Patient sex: M
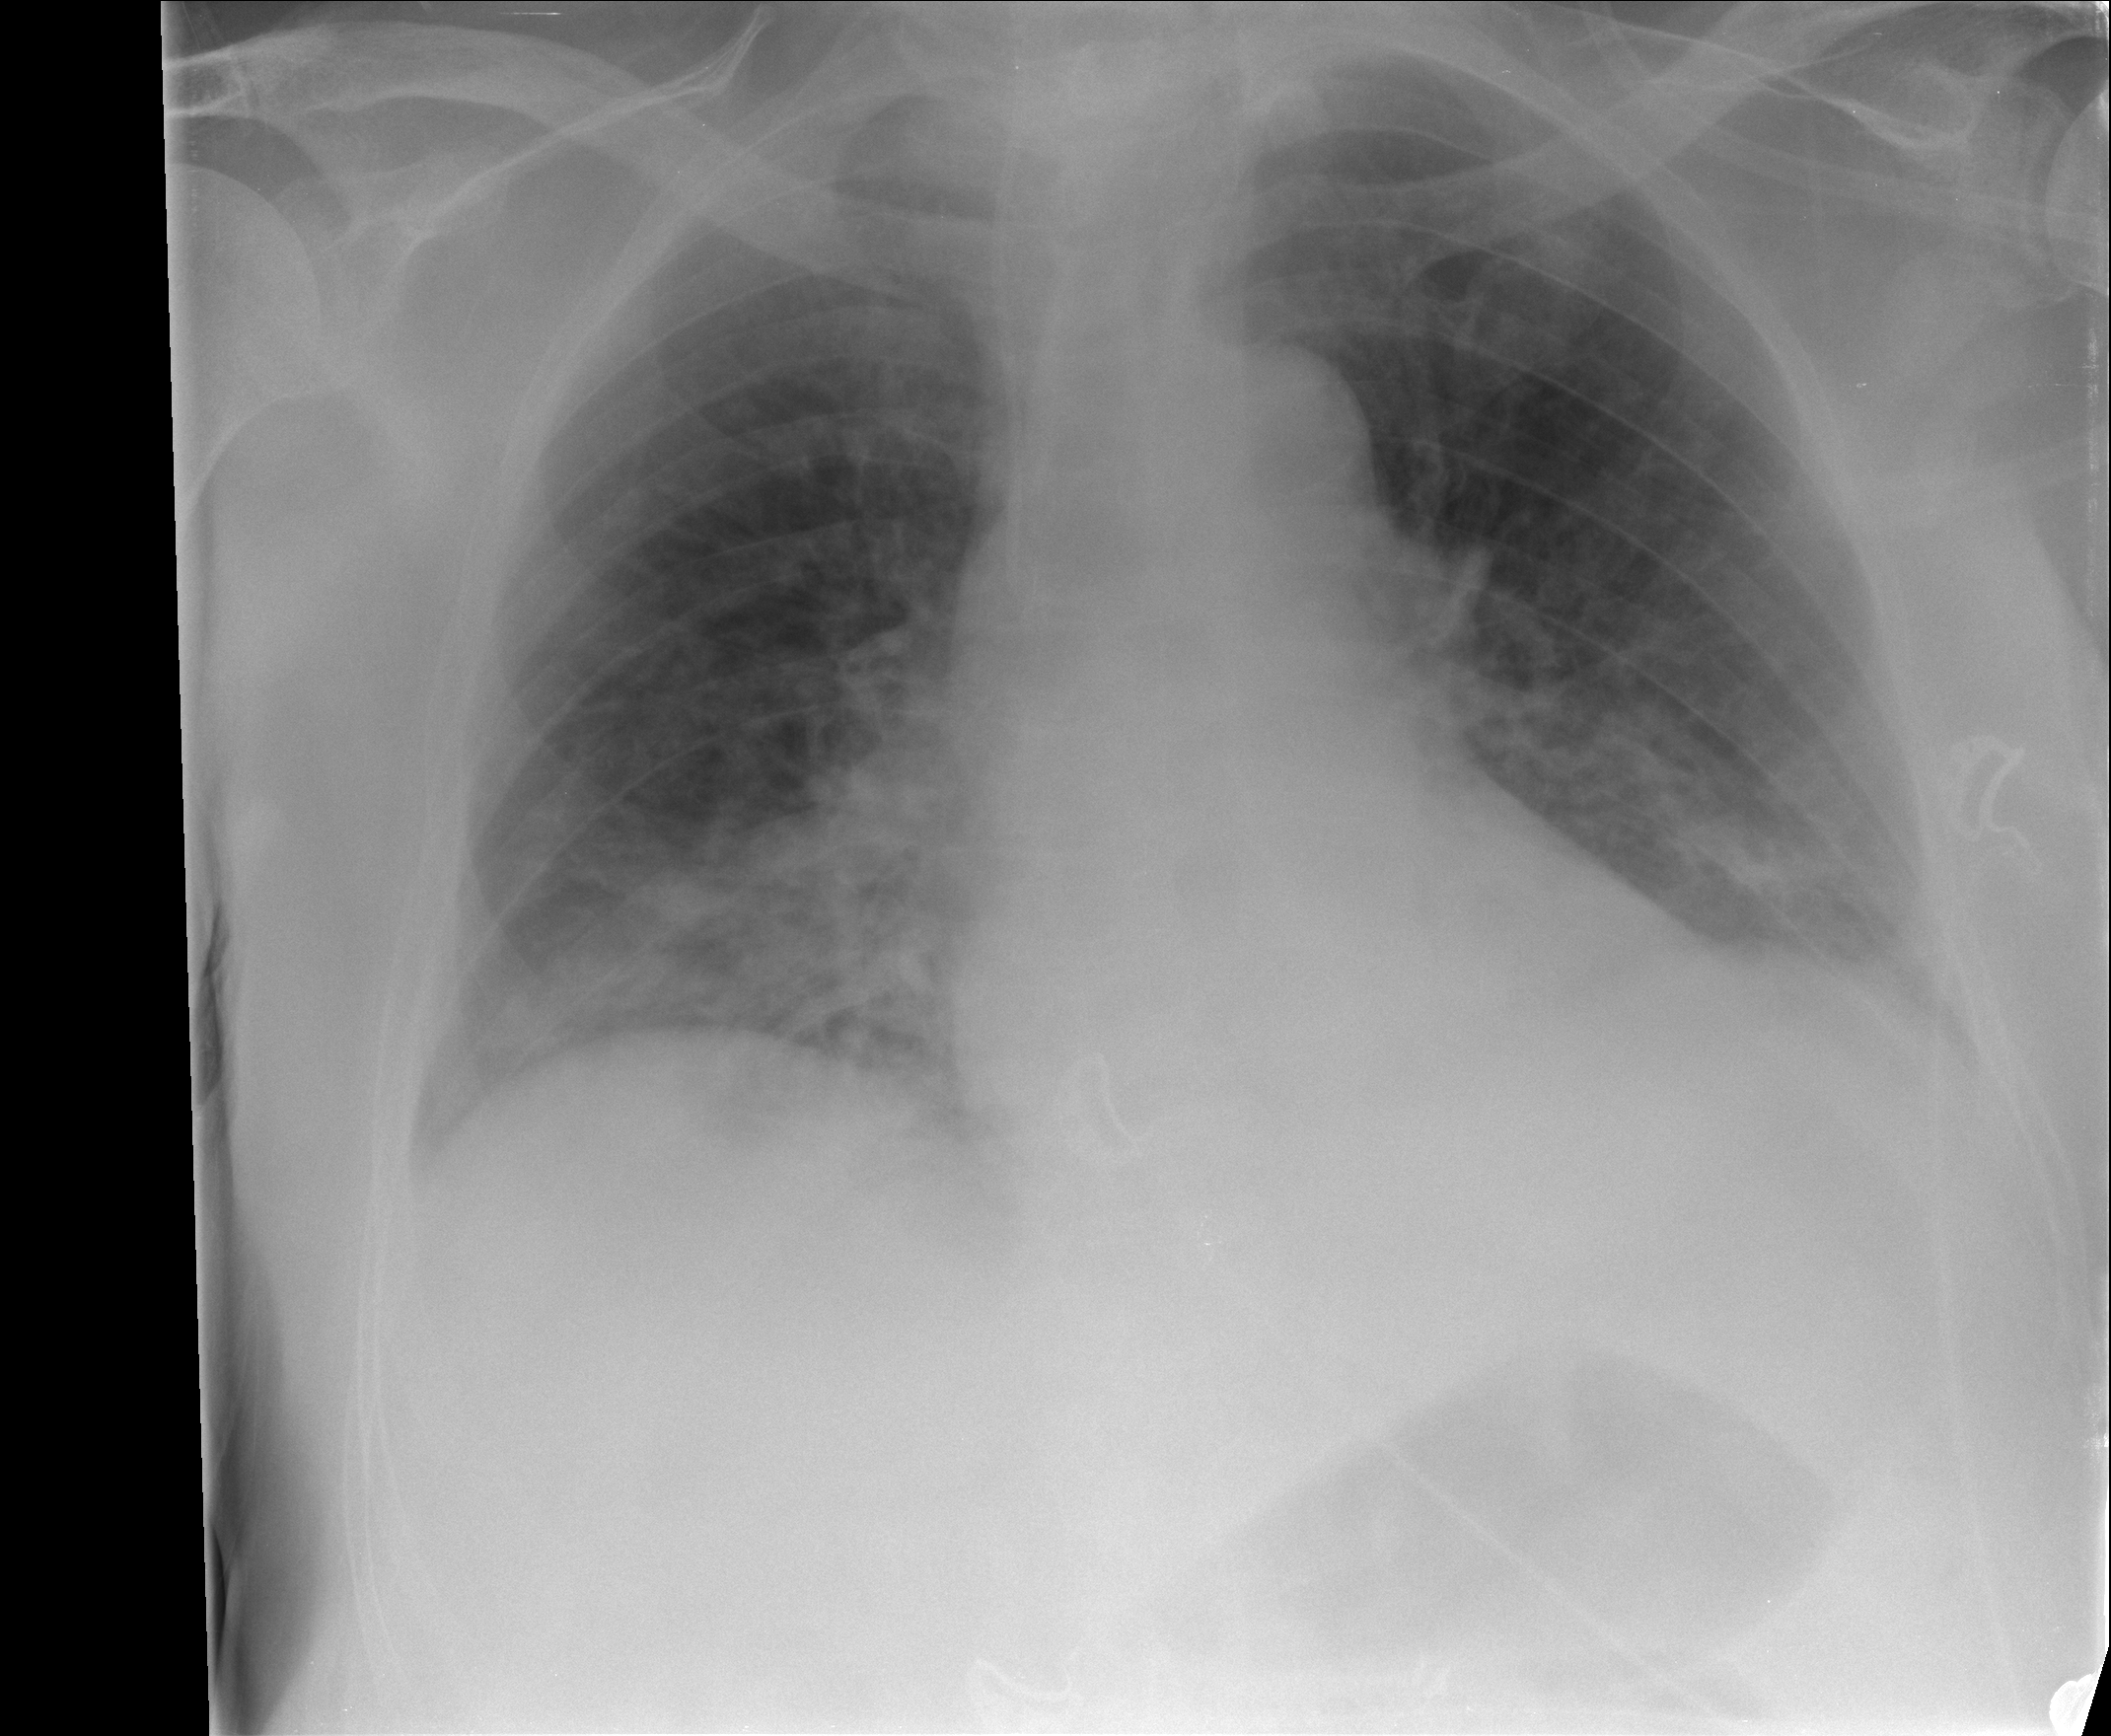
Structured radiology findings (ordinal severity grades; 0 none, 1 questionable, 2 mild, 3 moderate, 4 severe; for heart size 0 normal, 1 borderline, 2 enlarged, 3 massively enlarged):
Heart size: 0
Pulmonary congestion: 0
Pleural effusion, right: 0
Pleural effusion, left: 1
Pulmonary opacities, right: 2
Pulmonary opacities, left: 2
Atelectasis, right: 2
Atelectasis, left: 2